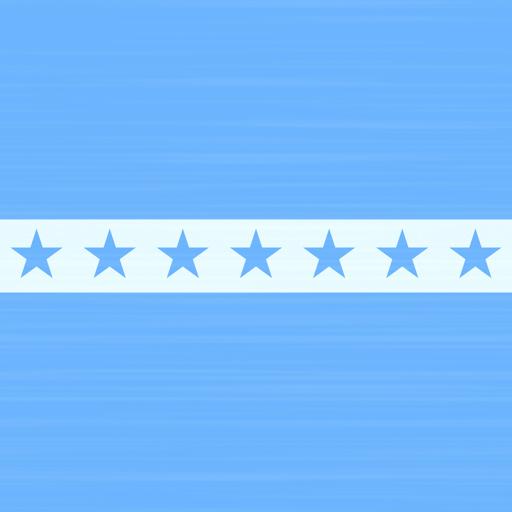
Tags: ball christmas tree ornament shiny sphere